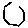
Label: hexagon